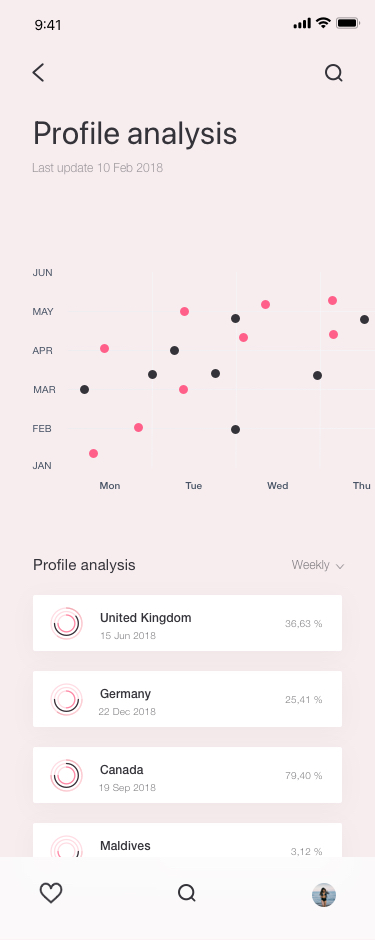
Text in this UI design:
Maldives
13 Aug 2018
3,12 %
Canada
19 Sep 2018
79,40 %
Germany
22 Dec 2018
25,41 %
United Kingdom
15 Jun 2018
36,63 %
Weekly
Profile analysis
Mon
JAN
FEB
MAR
APR
MAY
JUN
Tue
Wed
Thu
Profile analysis
Last update 10 Feb 2018